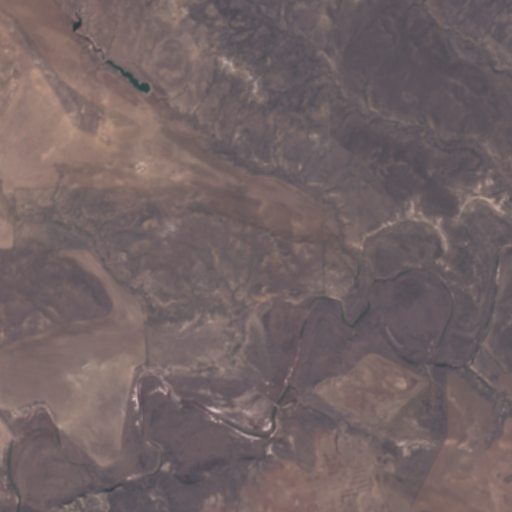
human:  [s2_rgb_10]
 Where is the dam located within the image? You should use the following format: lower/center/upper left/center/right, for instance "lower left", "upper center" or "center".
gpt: The dam is located in the lower center of the image.
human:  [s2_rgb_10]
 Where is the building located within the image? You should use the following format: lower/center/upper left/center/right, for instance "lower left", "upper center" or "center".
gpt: The building is located in the center of the image.
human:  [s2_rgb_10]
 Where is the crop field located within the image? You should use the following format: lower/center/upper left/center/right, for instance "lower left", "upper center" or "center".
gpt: There is no crop field in the image.